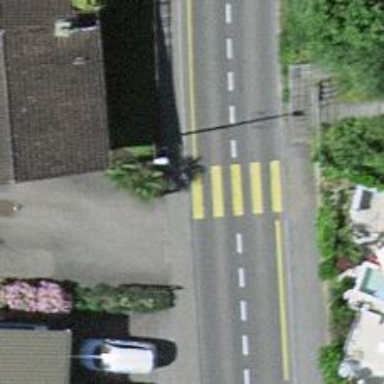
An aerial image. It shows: Kerb serving as barrier.